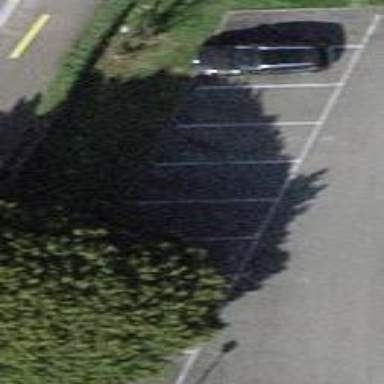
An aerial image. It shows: Parking area with surface.